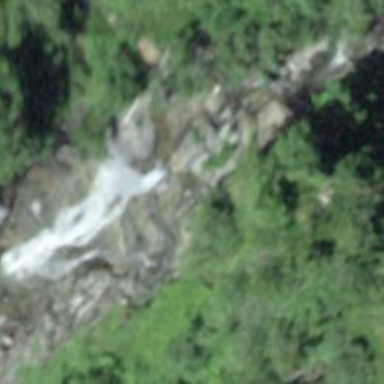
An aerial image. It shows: Beautiful waterfall in nature.